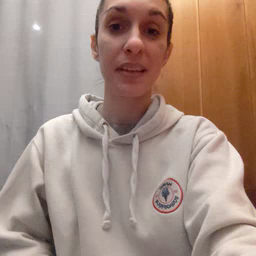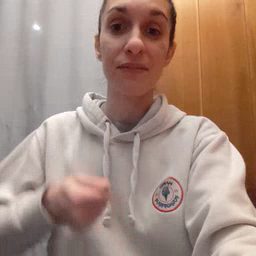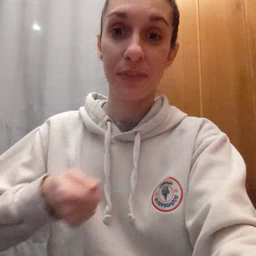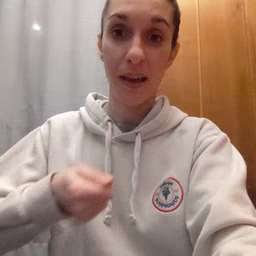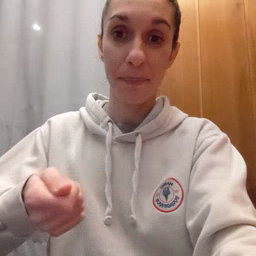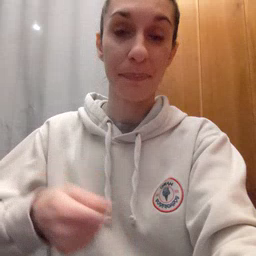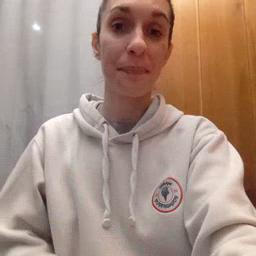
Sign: vacuum